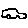
Label: car